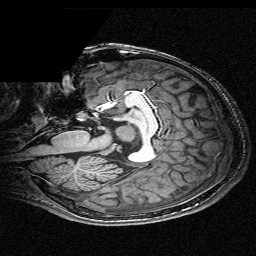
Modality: T1w
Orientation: sagittal
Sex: female
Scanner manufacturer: siemens
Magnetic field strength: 3 T
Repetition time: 2.3 s
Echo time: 0.00336 s